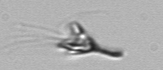
Label: Pyramimonas_longicauda